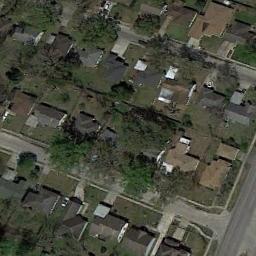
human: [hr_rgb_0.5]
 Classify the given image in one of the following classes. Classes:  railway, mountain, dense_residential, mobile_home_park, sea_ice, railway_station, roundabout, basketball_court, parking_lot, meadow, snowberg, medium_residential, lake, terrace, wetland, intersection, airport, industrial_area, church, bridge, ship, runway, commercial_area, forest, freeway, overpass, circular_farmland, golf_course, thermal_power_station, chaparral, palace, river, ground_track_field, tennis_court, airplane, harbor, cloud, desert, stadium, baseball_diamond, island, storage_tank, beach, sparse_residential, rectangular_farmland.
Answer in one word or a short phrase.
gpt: medium_residential